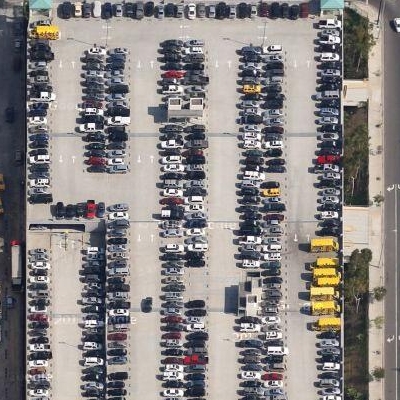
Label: Parking